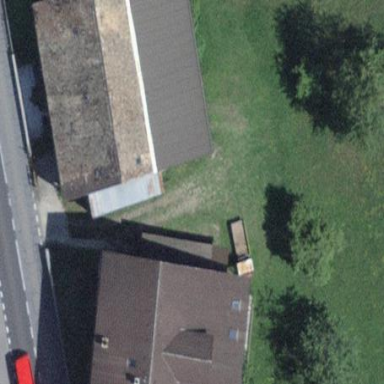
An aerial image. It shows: Shed building.